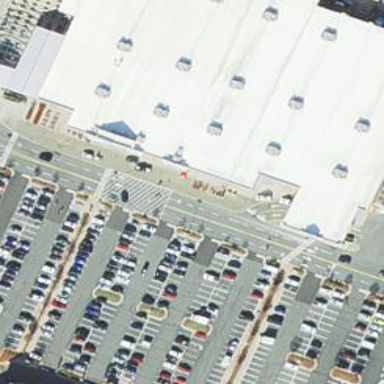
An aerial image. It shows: Parking space.